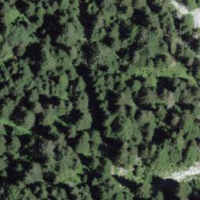
EUNIS habitat code: 43
Species observed at this site:
Dactylis glomerata
Lotus corniculatus
Melica nutans